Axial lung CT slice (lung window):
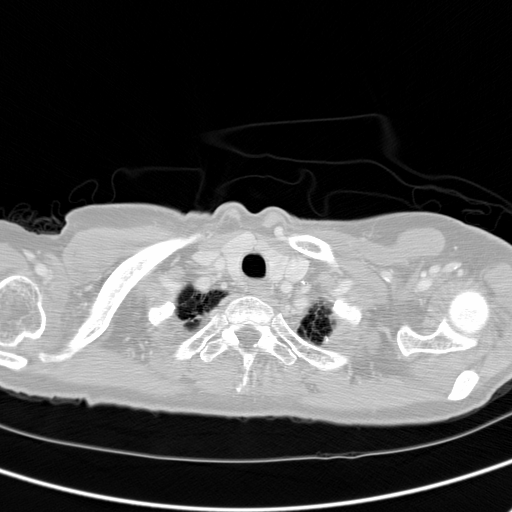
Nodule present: no